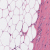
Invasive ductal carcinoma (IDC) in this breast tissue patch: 0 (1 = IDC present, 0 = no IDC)